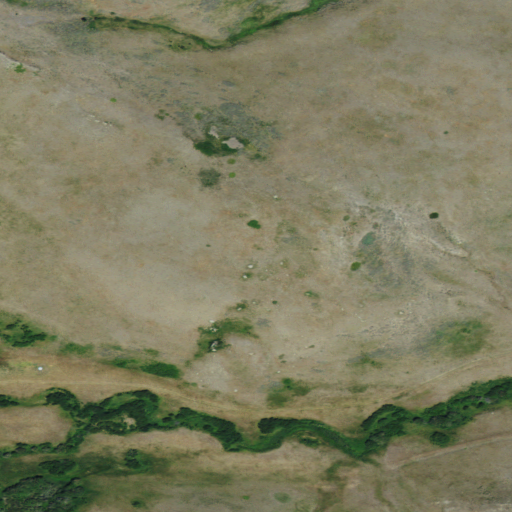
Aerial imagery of plain(s) in Montana named Wilson Desert containing shrub, grassland, and woody wetlands